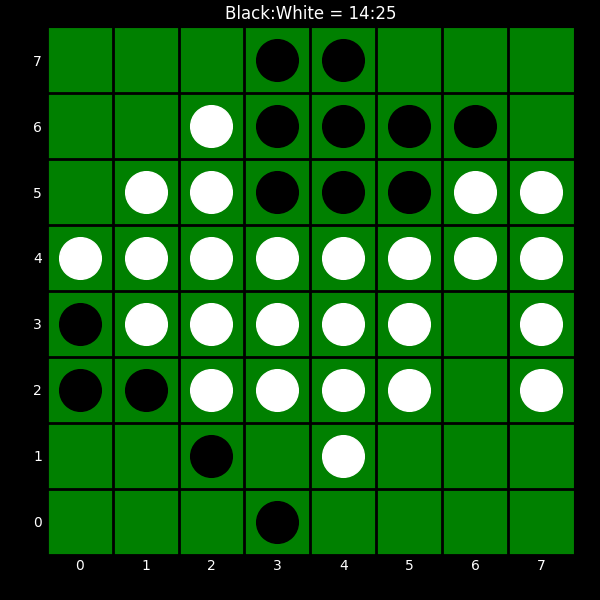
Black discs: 14
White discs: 25